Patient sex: F
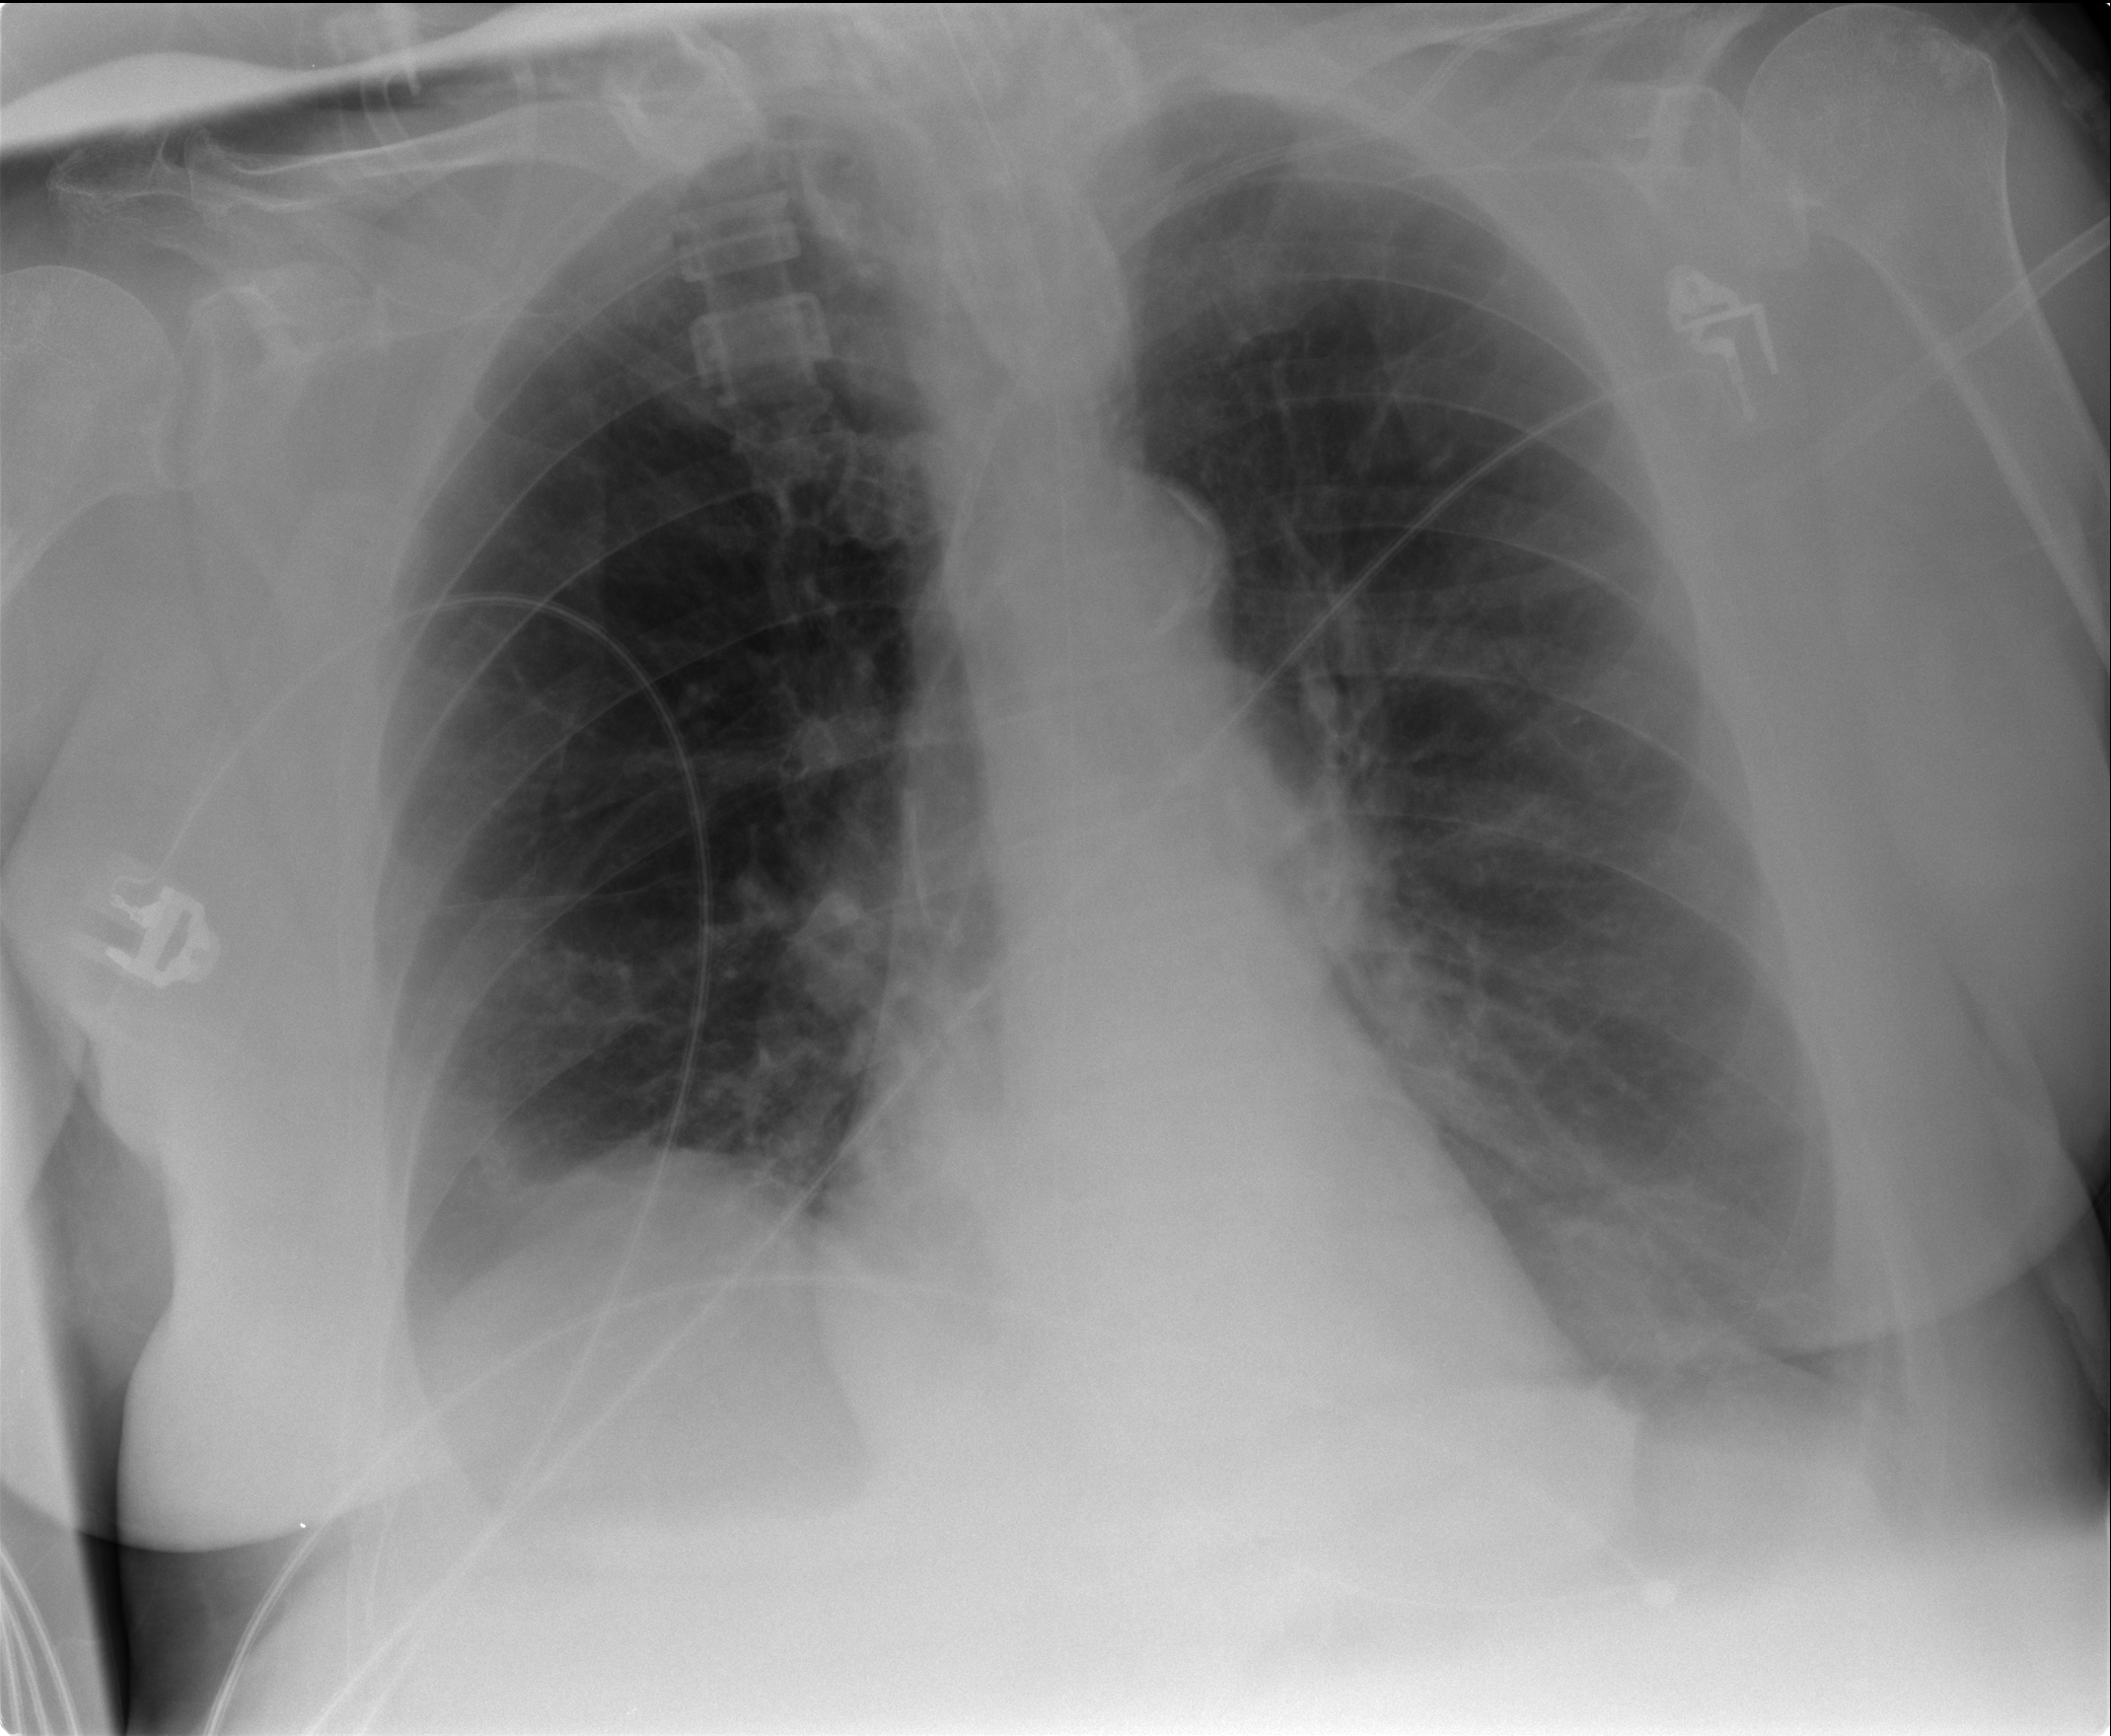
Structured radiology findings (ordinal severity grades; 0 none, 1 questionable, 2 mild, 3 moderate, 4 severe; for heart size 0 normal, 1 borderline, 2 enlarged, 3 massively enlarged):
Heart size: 0
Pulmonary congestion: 1
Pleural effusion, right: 1
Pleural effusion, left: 2
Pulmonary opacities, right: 0
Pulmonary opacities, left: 0
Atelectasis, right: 2
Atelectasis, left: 2